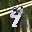
Label: 4